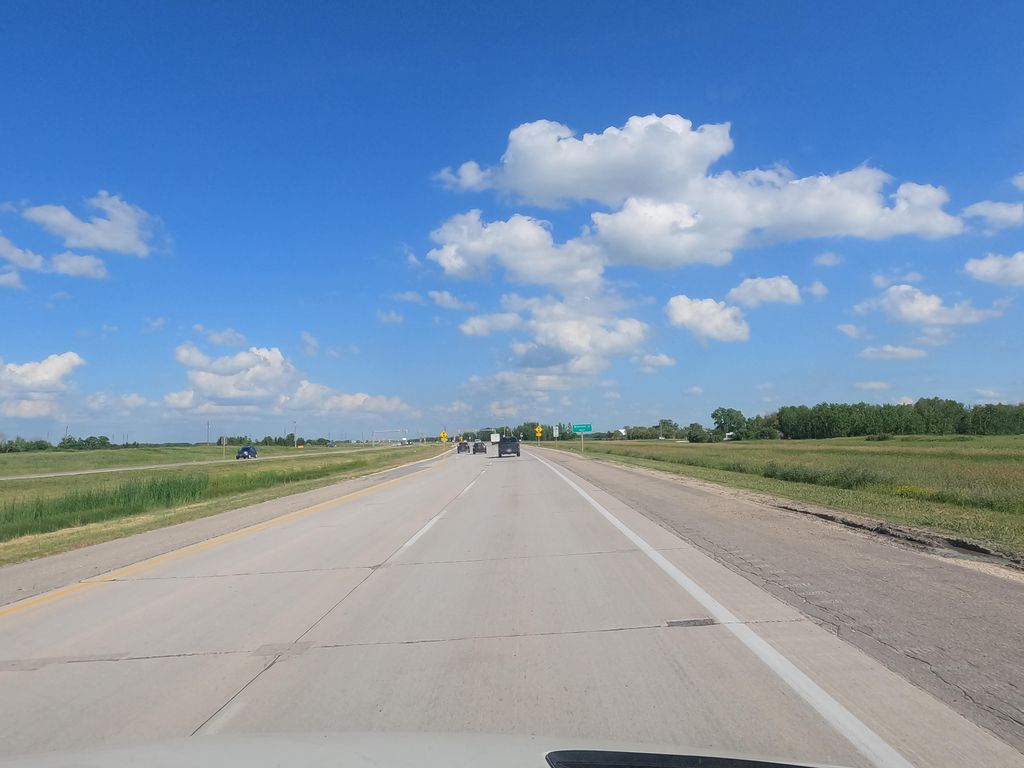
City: winnipeg